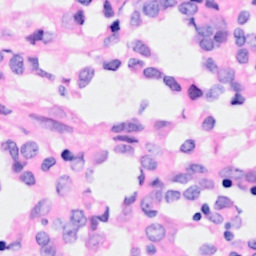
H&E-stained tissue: Breast